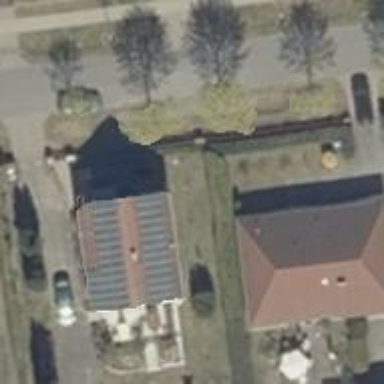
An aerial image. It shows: Solar power generator using photovoltaic panels.